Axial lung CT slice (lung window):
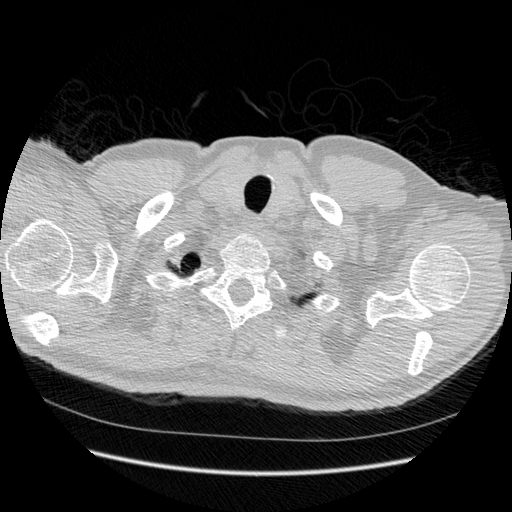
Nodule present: no